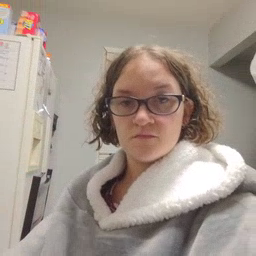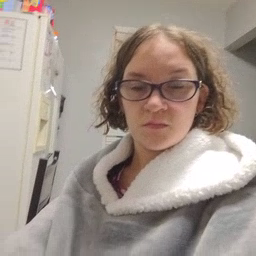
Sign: because